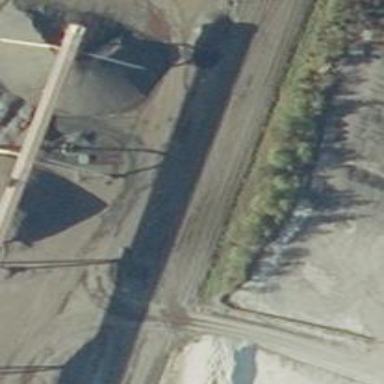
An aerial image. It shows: Railway spur service.